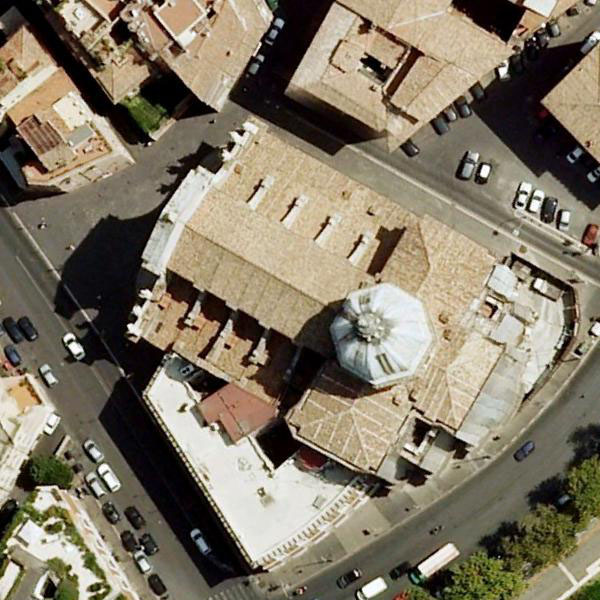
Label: Church